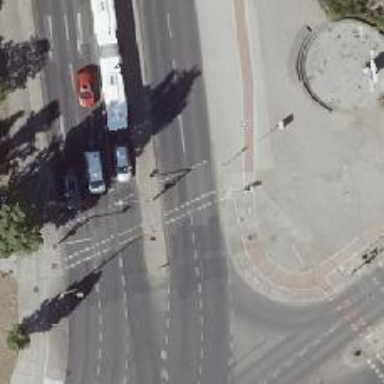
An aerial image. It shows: Crossing on footway with traffic signals. There is concrete island at the crossing. The footway and cycleway are both surfaced with concrete.